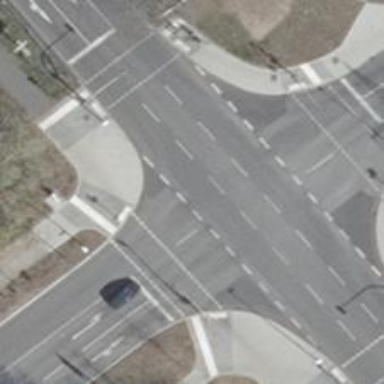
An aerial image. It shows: Road with traffic signals at crossing.